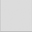
Piece: xx